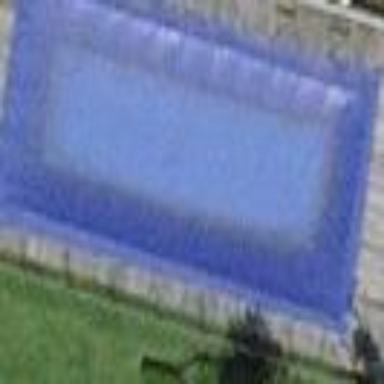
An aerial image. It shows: Swimming pool located in leisure land.